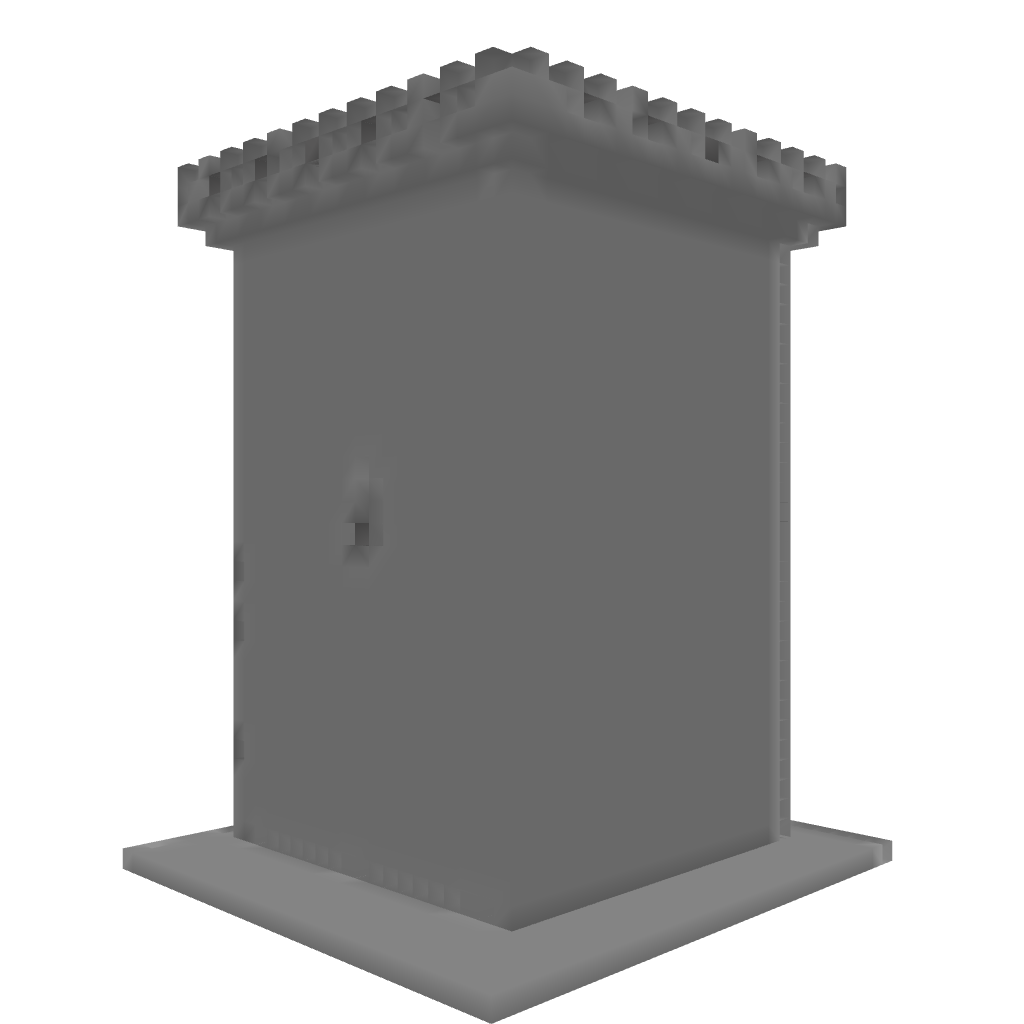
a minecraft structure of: Castle Tower